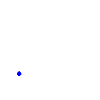
Particle: pion